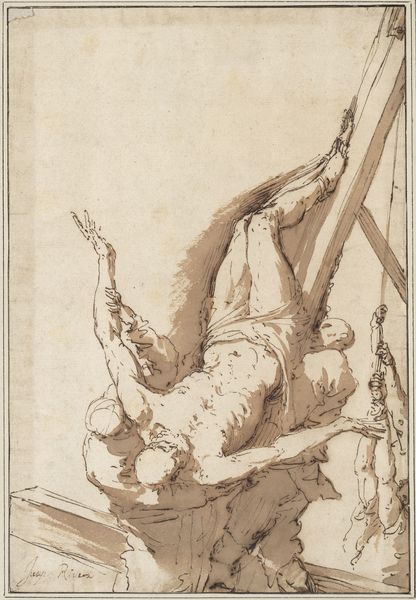
Titel: Die Kreuzigung Petri
Künstler: Giuseppe Ribera
Standort: Wien
Institution: Albertina, Wien
Schlagwörter: akt, feder, hand, kopf, körper, lendenschurz, mann, nackt, schatten, aquarell, gelb, ocker, brust, finger, holz, männer, skizze, zeichnung, tuch, beige, bart, arm, arme, johannes, rembrandt, tod, tot, tragen, hände, signatur, strick, blatt, schräg, beine, liegen, ziehen, inschrift, glatze, balken, liegend, oberkörper, tusche, hängen, lendentuch, kreuz, seil, seilzug, stich, bleistift, diagonal, gestorben, christus, jesus, kreuzabnahme, kreuzigung, leichnam, unterhose, leid, diagonale, maria, magdalena, leichnahm, rötel, lavierung, muskulatur, verkehrt, kreut, abnahme, stricke, holzkreuz, helfer, golgatha, kopfüber, paulus, herablassen, gehängt, leidende, entgegennehmen, mämnner, abnhame, anstrengungen, schraäg